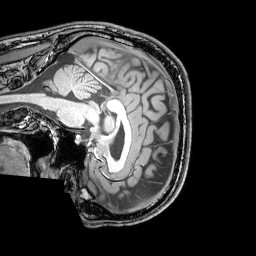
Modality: T1w
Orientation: sagittal
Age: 24
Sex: male
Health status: healthy
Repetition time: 0.081 s
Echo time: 0.037 s